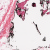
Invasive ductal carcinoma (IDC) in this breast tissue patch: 0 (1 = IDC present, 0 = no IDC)